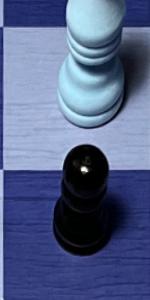
Label: Pawn_Black